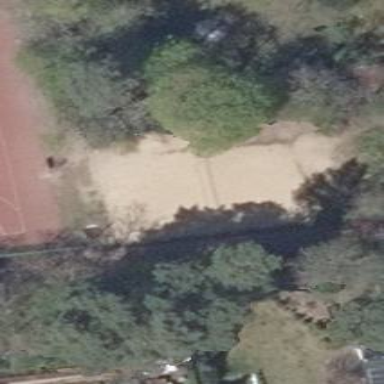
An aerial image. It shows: Sandy pitch designated for beach volleyball.